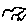
Label: bird